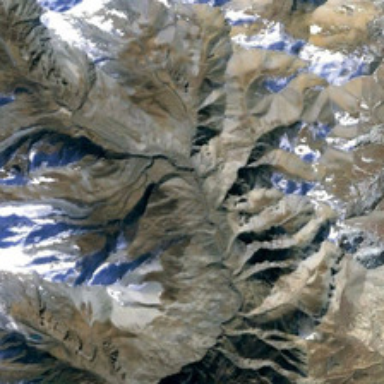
The yellow mountain is a piece of water wet .